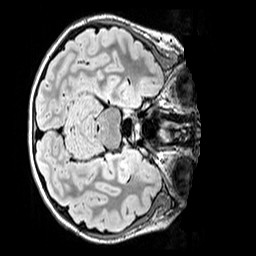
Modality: FLAIR
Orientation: axial
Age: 11
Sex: female
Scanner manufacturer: siemens
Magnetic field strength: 3 T
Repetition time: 5 s
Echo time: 0.388 s